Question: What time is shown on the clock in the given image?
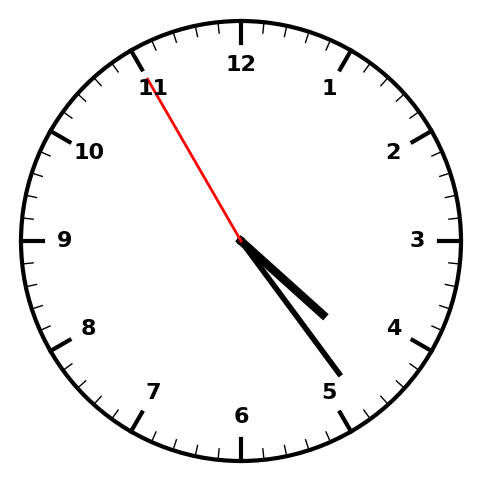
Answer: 04:23:55